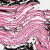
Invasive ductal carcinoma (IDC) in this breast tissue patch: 0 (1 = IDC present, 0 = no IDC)